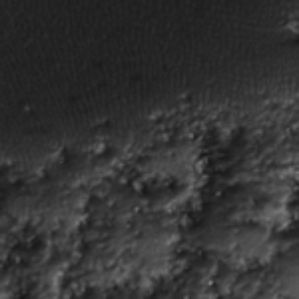
Label: frost